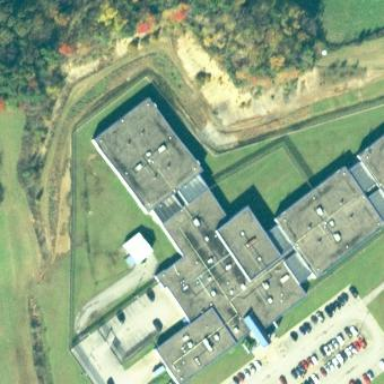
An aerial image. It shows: Prison.